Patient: sex F, age 34
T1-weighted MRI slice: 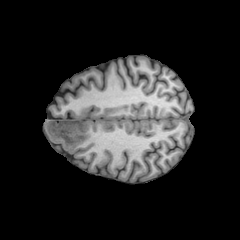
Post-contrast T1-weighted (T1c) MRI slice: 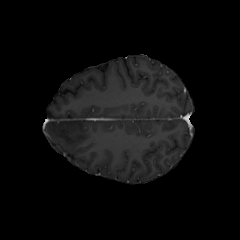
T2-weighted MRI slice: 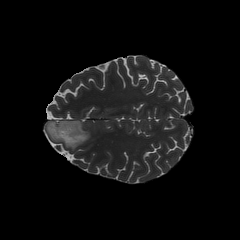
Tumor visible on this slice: yes
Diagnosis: Astrocytoma, IDH-mutant
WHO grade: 2